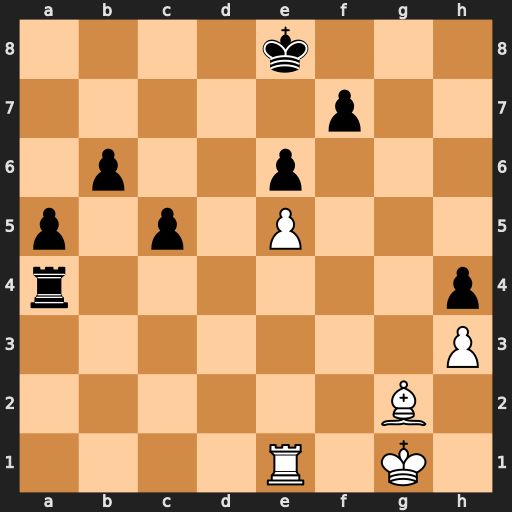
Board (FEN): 4k3/5p2/1p2p3/p1p1P3/r6p/7P/6B1/4R1K1
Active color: w
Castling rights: -
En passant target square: -
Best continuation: Bc6+ Kf8 Bxa4